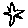
Label: star